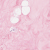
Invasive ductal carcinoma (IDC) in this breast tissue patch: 0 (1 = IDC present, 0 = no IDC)